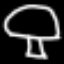
Label: mushroom